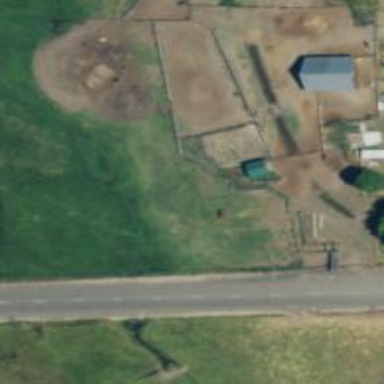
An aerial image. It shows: Farmyard area.